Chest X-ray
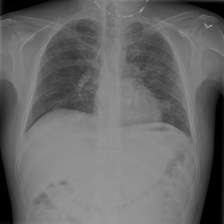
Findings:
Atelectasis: negative
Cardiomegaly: negative
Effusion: positive
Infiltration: negative
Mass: negative
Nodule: negative
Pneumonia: negative
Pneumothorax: positive
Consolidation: negative
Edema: negative
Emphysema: positive
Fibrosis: negative
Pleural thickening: negative
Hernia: negative